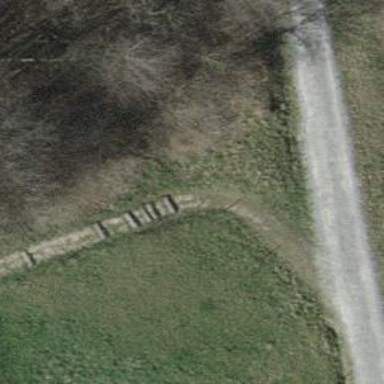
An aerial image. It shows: Unpaved footway.